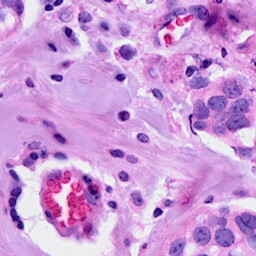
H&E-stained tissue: Breast